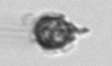
Label: Syracosphaera_pulchra